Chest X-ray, PA view. Patient: 58 years old, sex M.
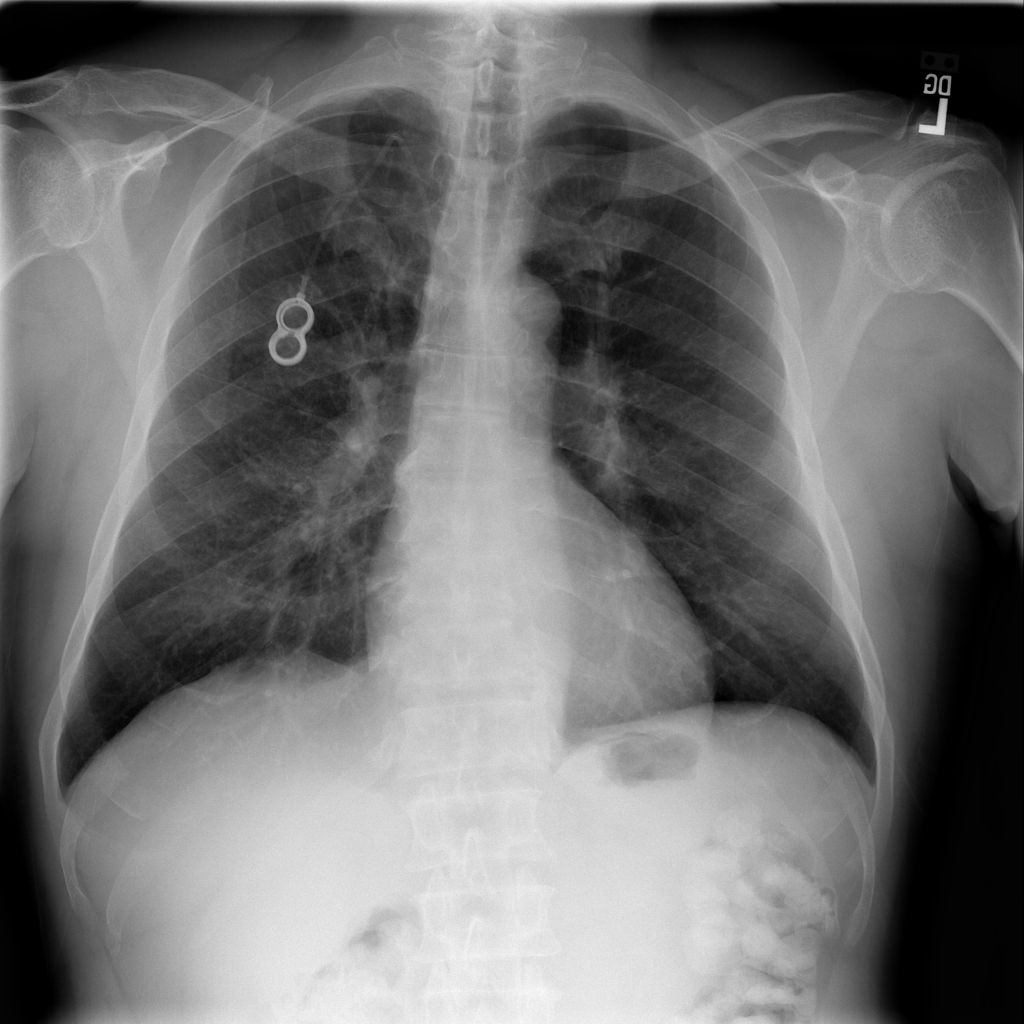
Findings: No Finding